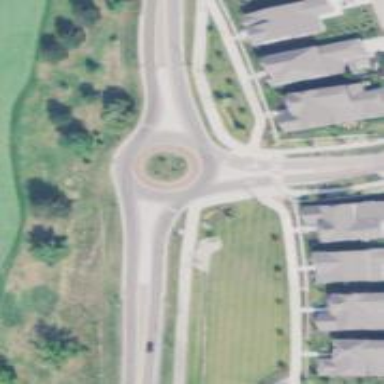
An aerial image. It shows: Tertiary road leading to roundabout.